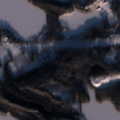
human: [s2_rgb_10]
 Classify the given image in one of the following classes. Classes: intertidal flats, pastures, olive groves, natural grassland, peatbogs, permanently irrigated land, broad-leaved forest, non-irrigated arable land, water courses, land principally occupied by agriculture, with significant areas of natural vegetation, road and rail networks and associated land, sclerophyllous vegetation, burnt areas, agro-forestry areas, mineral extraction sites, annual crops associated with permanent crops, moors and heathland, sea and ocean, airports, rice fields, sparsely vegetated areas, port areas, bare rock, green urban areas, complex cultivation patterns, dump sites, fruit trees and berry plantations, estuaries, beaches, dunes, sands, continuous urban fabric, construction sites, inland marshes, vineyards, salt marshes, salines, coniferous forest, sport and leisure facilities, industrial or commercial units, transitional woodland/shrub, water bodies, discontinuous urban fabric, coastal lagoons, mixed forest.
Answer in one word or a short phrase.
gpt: coniferous forest, mixed forest, water bodies